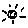
Label: sun